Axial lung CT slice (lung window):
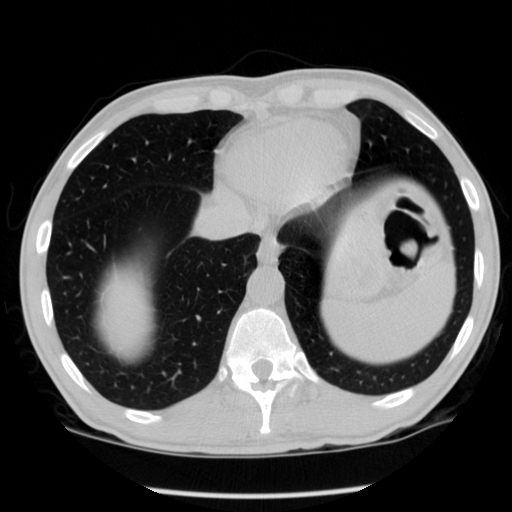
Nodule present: no